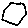
Label: hexagon